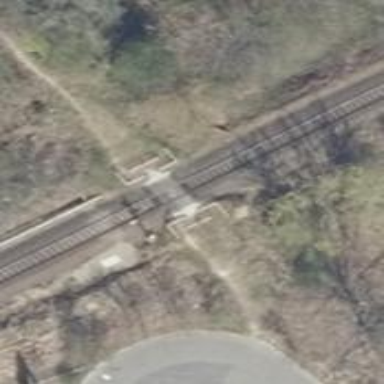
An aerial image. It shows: Railway crossing with chicane feature.